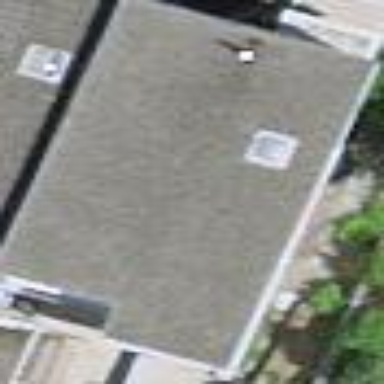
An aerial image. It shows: Flat roof terrace building.